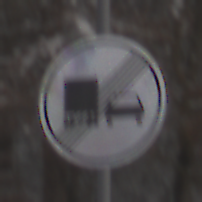
Verkehrszeichen: EndeUeberholverbotKraftfahrzeuge
Umgebung: Outdoor, Nature
Tageszeit: MorningAfternoon
Wetter: PartlyCloudy
Licht: Natural
Jahreszeit: Winter
Kontrast: HighContrast